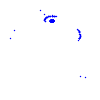
Particle: kaon